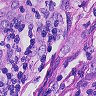
Metastatic tissue present: yes